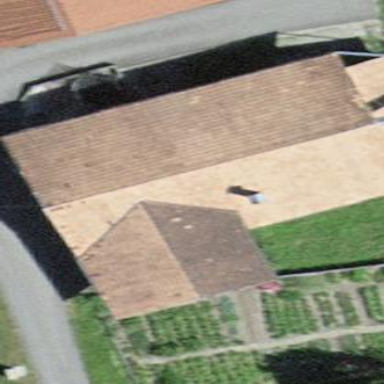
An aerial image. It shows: Barn.